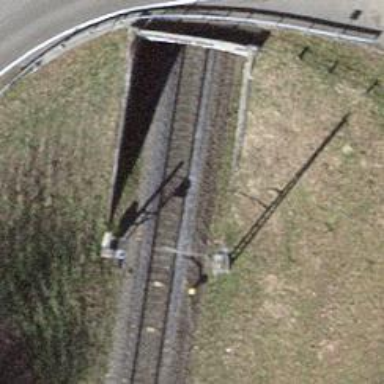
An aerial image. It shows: Railway signal.